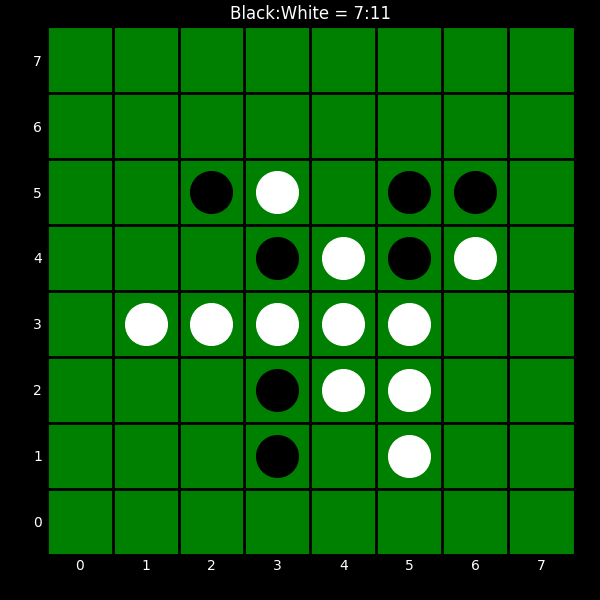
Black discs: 7
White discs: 11